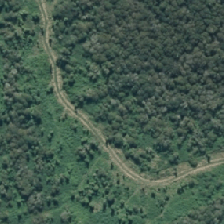
Land cover: low_producing_grassland